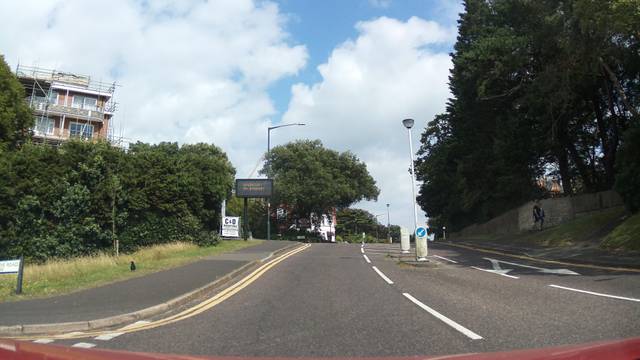
Region: United Kingdom
Coordinates: 50.716, -1.89